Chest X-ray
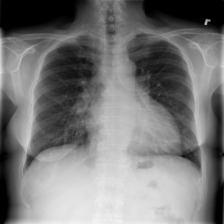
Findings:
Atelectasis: negative
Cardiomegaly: negative
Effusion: negative
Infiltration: negative
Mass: negative
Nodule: negative
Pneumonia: negative
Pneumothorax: negative
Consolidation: negative
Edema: negative
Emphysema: negative
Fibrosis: negative
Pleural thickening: negative
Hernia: negative